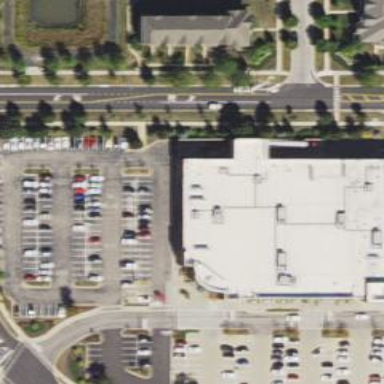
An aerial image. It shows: Supermarket.